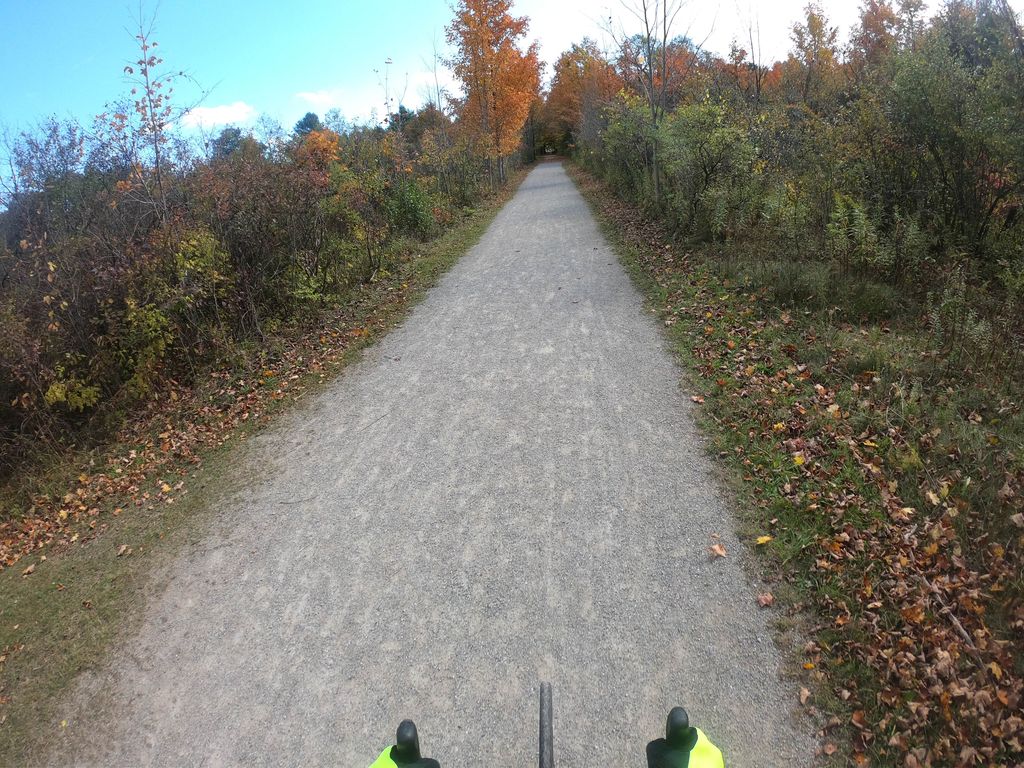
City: kitchener-waterloo